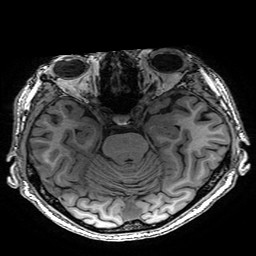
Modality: T1w
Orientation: coronal
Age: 75
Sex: male
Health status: healthy
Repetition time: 2.53 s
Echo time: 0.0034 s